Interaction volume radius: 5 \u00c5
Interaction volume height: 35 \u00c5
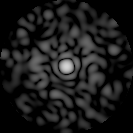
Disorder parameter: 0.8835